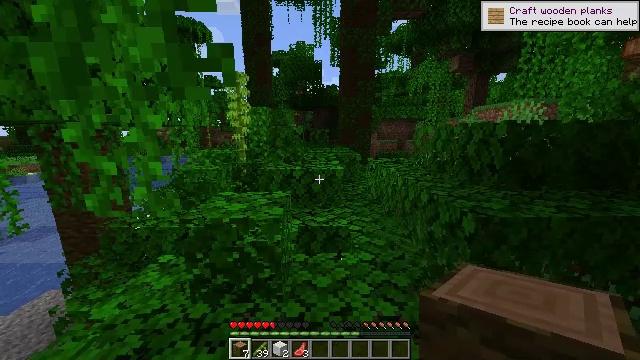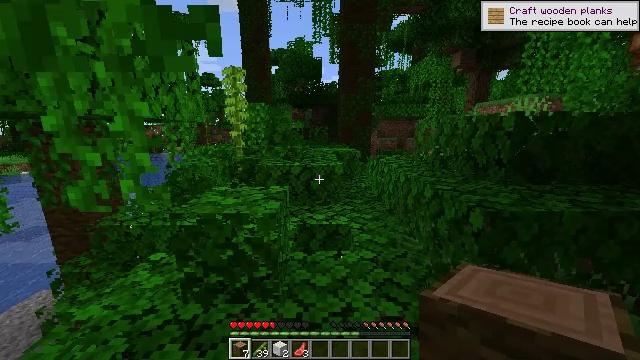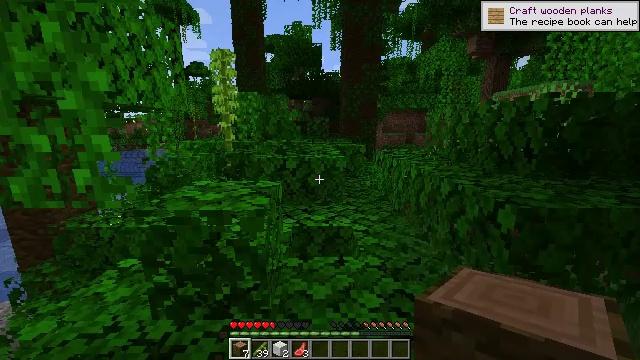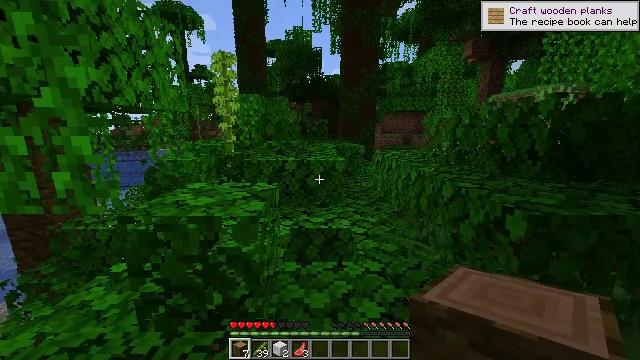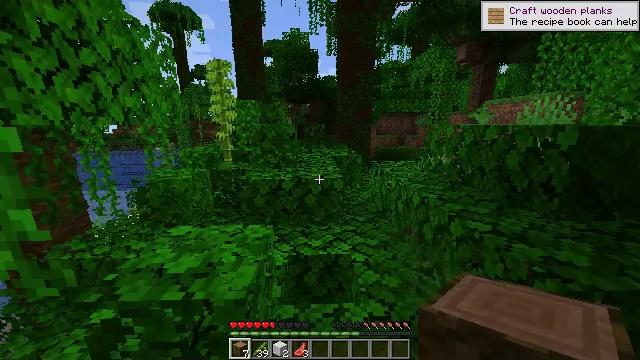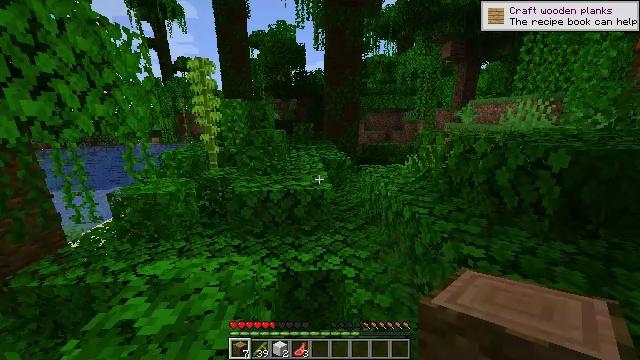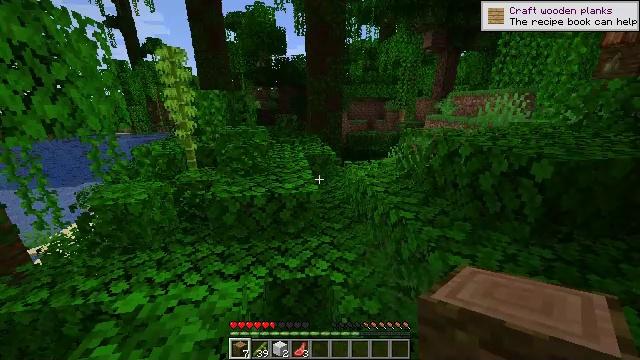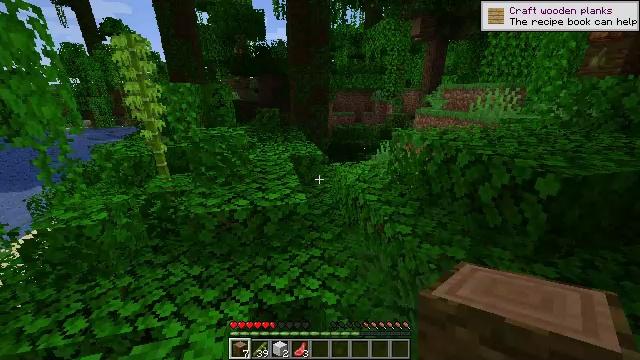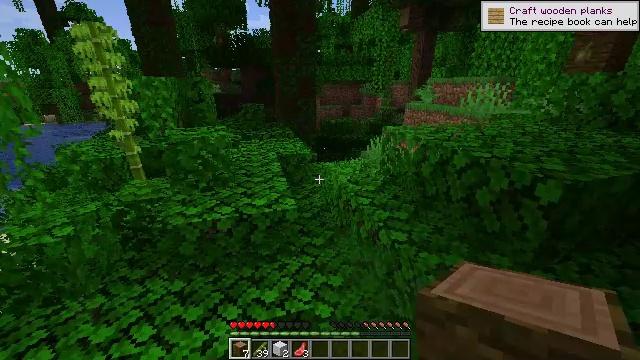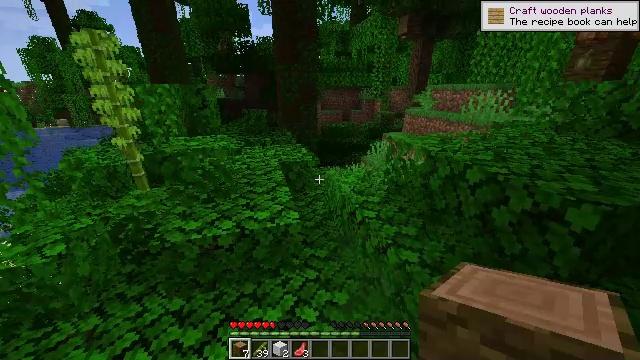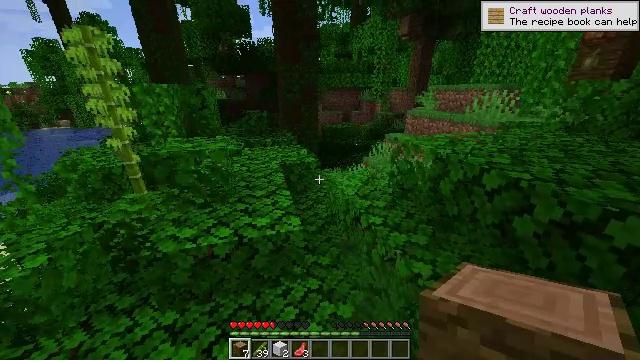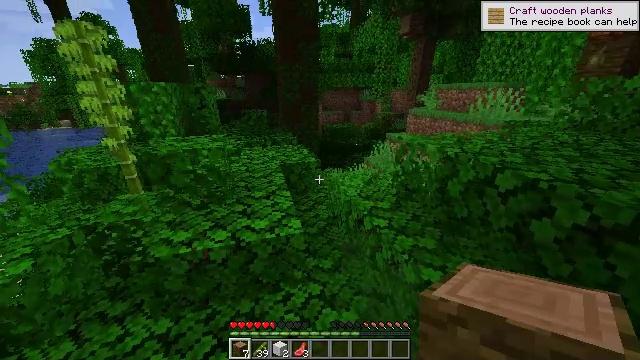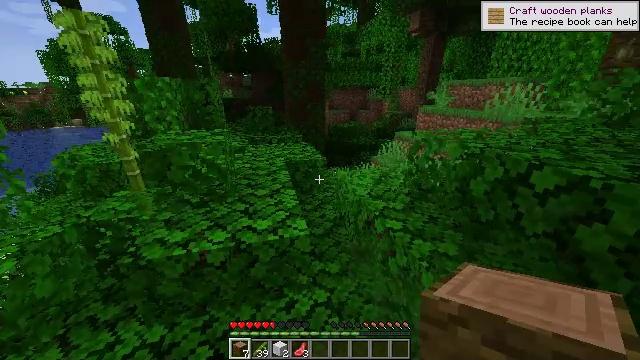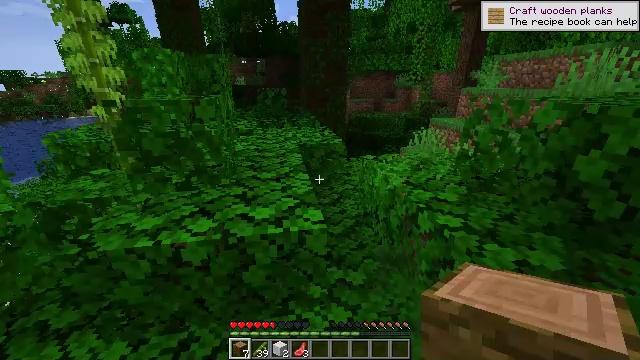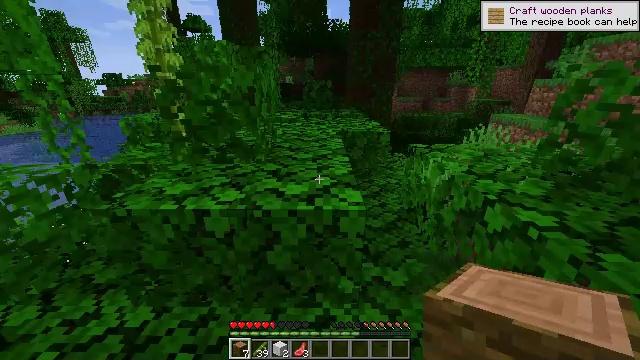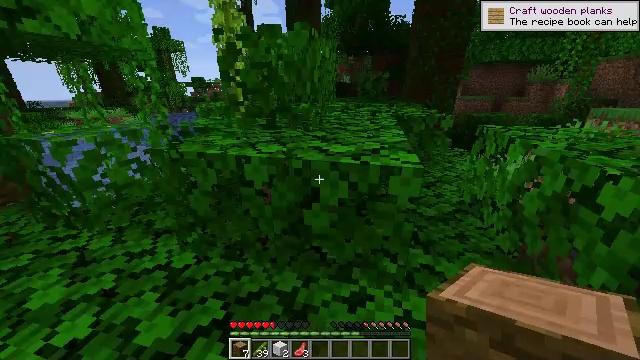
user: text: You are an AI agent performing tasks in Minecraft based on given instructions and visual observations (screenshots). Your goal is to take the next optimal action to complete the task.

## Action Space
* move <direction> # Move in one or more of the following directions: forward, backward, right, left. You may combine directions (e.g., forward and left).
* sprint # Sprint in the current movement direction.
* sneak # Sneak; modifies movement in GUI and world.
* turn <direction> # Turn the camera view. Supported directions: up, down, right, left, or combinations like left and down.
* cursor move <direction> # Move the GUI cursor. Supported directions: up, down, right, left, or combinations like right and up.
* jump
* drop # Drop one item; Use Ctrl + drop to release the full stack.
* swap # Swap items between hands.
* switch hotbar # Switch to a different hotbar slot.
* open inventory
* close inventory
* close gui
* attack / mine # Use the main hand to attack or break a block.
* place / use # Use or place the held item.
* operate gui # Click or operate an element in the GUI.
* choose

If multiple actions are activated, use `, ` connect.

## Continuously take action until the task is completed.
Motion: motion action
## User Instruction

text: Mine bamboo with your hand.
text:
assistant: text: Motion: move forward, jump
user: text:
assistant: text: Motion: move forward, sprint, jump
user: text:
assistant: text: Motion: move forward, sprint, jump
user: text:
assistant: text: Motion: move forward, sprint, turn down, jump
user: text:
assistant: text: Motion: move forward, sprint, turn right and down, jump
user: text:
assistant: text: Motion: move forward, turn right and down, jump
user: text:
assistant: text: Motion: move forward, turn right and down, jump
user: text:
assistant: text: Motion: move forward, turn right and down, jump
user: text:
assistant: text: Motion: move forward, jump
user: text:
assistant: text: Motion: move forward, jump
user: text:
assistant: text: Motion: move forward, jump
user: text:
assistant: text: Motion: move forward, turn left, jump
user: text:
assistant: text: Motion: move forward, sprint, turn left, jump
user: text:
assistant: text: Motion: move forward, sprint, turn left, jump
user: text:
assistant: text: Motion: move forward, sprint, turn left, jump
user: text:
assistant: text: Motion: move forward, sprint, turn left and up, jump
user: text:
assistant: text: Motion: move forward, sprint, turn left, jump
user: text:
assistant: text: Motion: move forward, turn left, jump
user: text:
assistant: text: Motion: move forward, jump
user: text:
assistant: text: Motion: move forward, jump
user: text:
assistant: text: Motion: move forward, jump
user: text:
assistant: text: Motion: move forward, jump
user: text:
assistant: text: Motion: move forward, turn left and down, jump
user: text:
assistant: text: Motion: move forward, turn down, jump
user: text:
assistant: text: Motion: move forward, jump
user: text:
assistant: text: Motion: move forward, turn right and down, jump
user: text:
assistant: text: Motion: move forward, turn right, jump
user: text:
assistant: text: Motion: move forward, jump
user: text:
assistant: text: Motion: move forward, jump
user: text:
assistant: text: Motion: move forward, sprint, turn left, jump